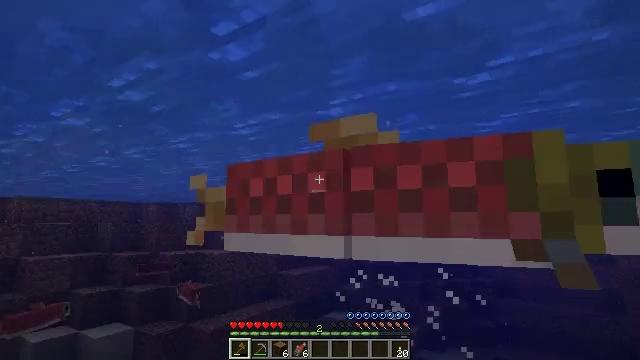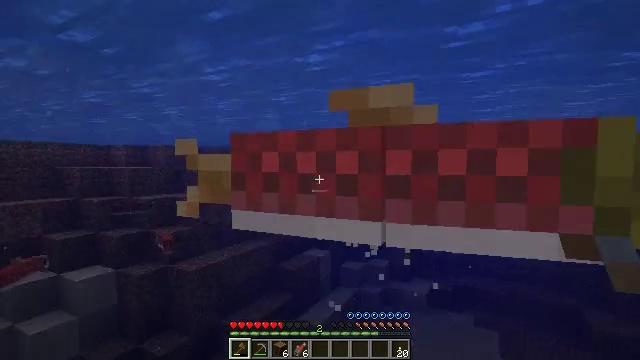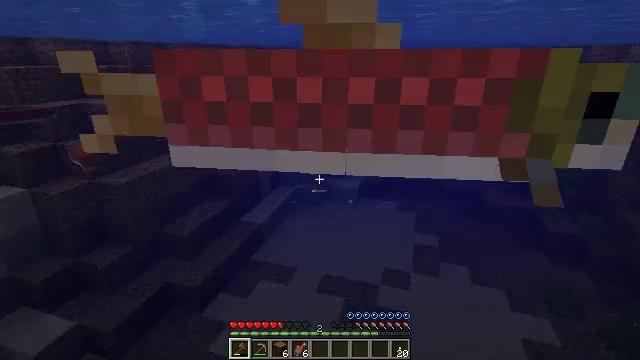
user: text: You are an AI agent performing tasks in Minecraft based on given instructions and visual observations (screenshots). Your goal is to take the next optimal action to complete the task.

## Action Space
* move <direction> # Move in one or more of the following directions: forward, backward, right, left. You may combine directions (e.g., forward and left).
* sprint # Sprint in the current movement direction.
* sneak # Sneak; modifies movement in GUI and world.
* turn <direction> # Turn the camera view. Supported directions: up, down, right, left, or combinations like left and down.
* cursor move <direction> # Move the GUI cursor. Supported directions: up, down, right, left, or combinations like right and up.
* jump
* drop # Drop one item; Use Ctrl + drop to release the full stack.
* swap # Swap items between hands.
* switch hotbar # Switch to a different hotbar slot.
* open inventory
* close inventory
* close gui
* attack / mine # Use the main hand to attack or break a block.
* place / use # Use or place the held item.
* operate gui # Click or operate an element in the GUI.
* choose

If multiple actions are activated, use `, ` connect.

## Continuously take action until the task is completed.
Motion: motion action
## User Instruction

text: Fish and kill the salmon.
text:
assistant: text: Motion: move forward, turn right and down, attack / mine, jump
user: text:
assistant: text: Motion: move forward, turn right and down, jump
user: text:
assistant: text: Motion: jump